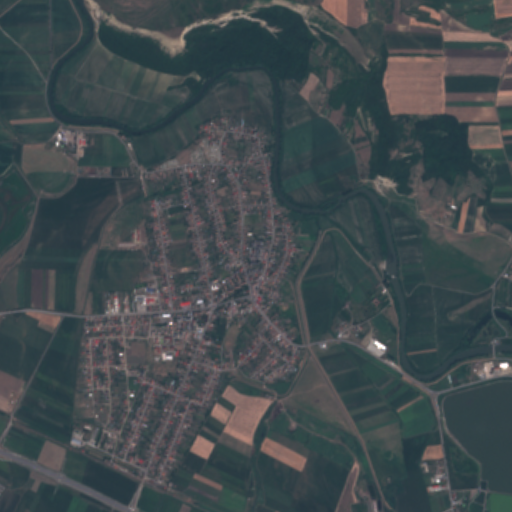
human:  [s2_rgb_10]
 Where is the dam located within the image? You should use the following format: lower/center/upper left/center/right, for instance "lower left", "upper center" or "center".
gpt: The dam is located in the center right of the image.
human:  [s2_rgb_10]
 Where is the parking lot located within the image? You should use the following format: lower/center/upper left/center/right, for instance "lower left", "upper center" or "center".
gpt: The parking lot is located in the center of the image.
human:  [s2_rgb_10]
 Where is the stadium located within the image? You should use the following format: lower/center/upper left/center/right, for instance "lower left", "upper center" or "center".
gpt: The stadium is located in the center of the image.
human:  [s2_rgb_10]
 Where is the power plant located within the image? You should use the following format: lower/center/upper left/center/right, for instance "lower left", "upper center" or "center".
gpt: There is no power plant in the image.